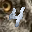
Label: 4